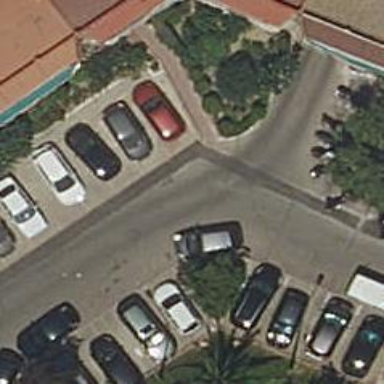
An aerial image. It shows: Asphalt road designated as living street.